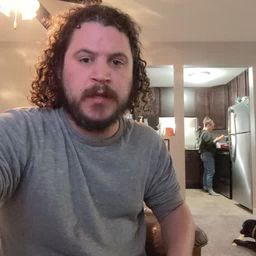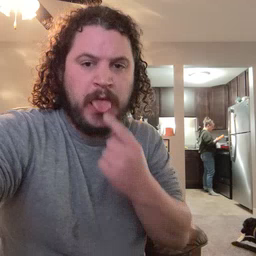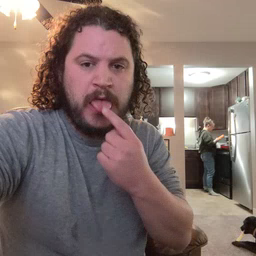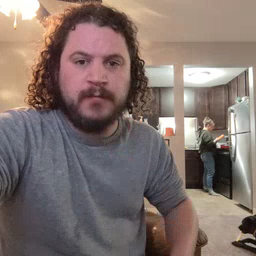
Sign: tongue